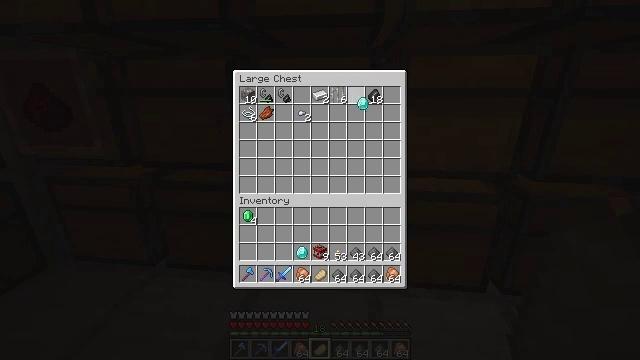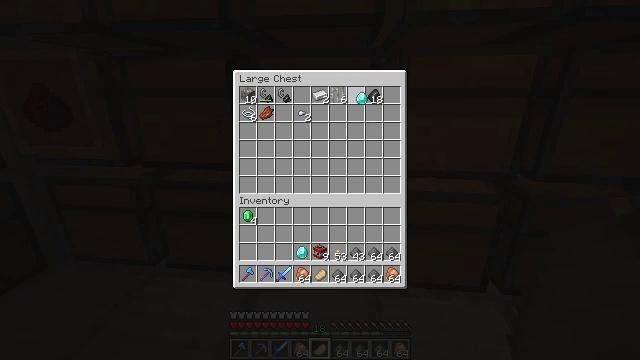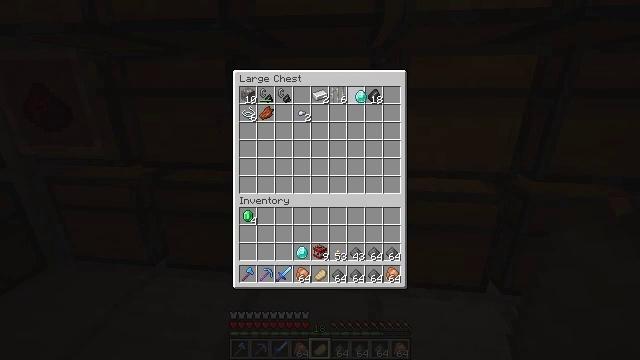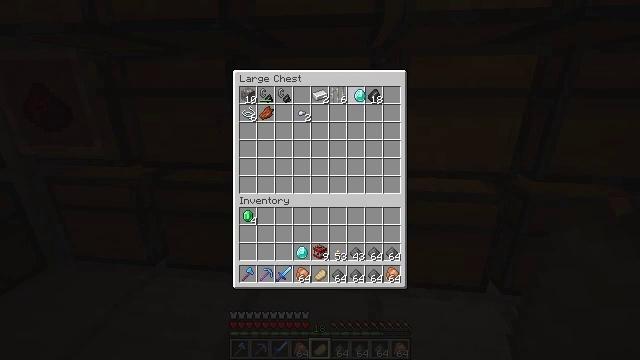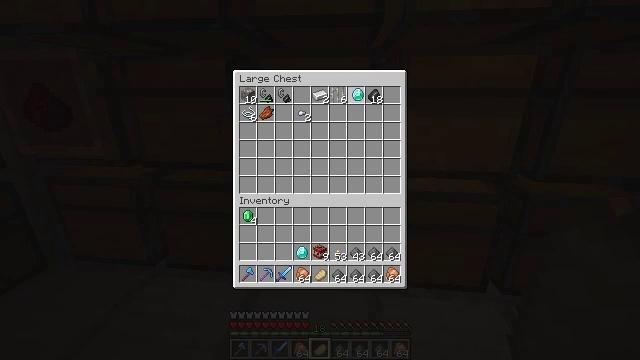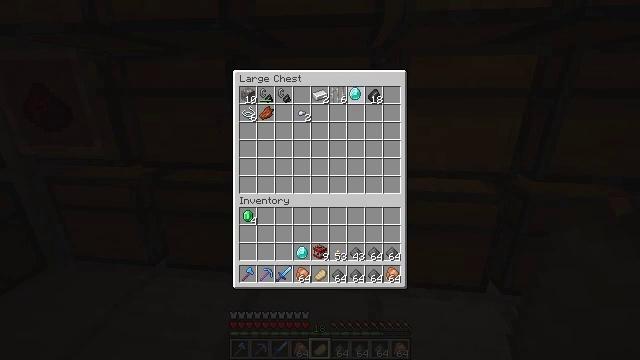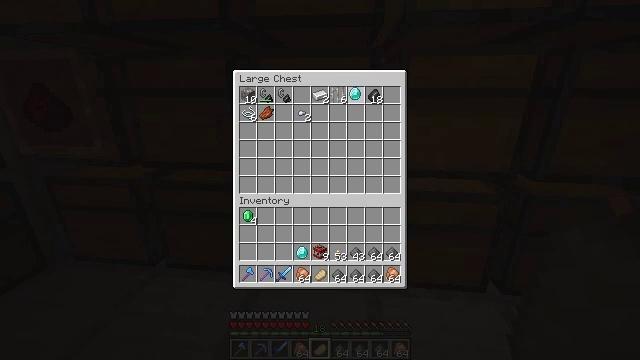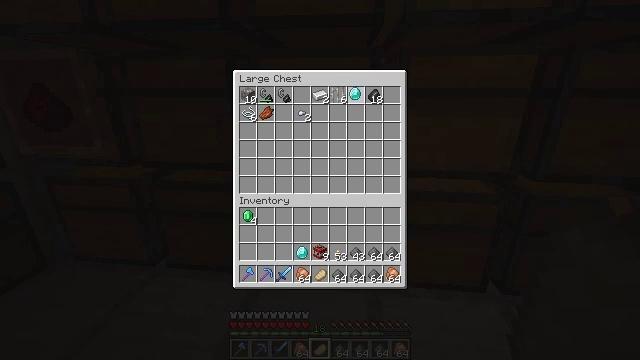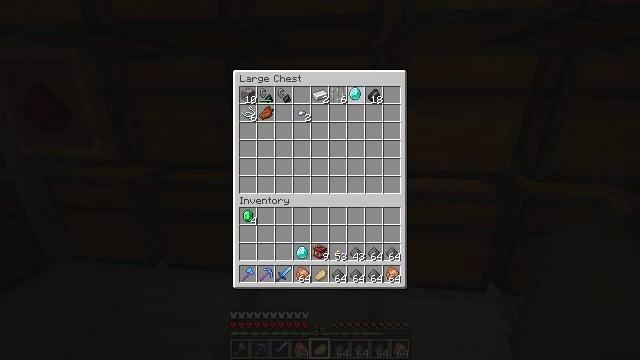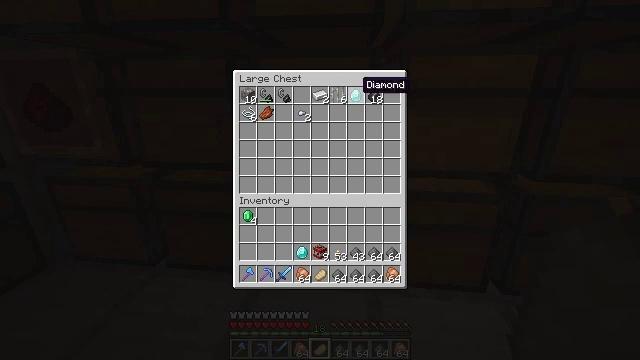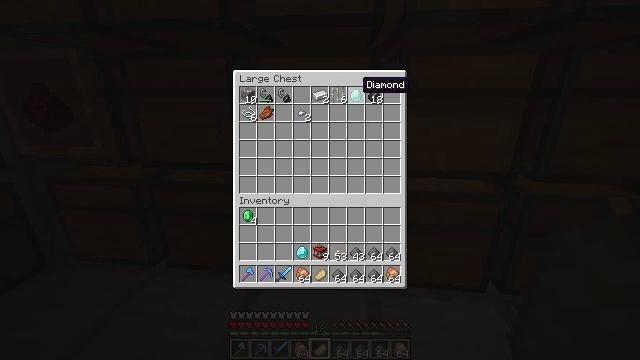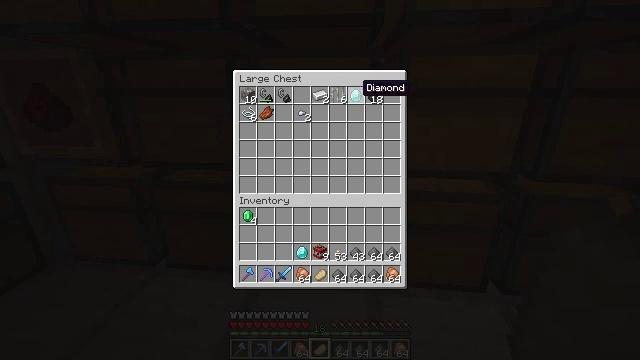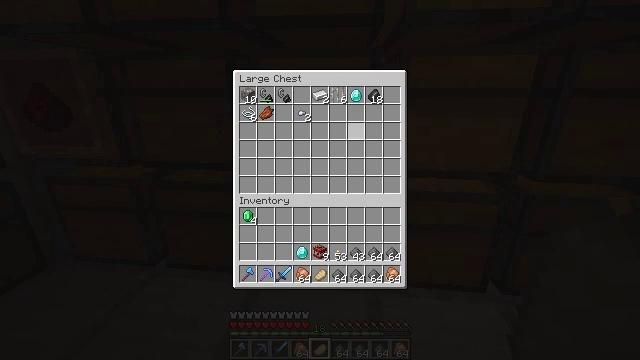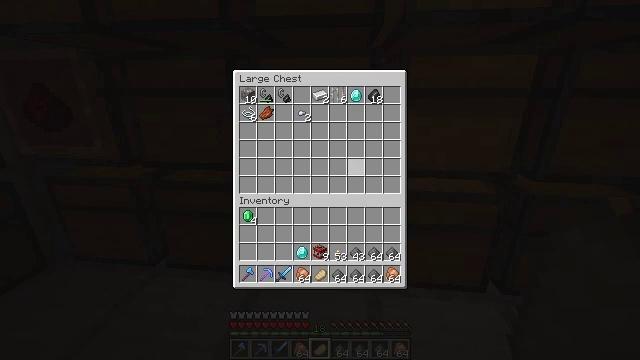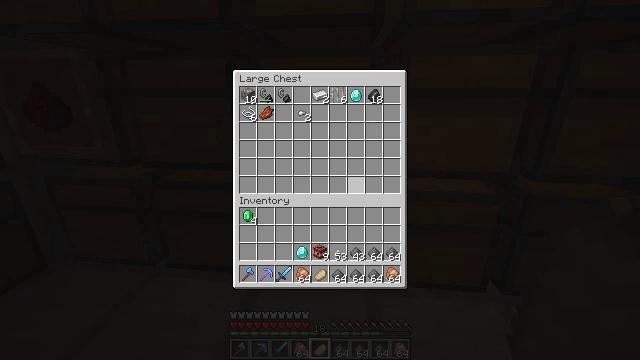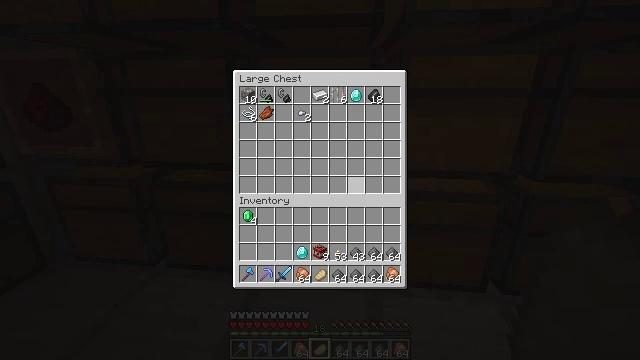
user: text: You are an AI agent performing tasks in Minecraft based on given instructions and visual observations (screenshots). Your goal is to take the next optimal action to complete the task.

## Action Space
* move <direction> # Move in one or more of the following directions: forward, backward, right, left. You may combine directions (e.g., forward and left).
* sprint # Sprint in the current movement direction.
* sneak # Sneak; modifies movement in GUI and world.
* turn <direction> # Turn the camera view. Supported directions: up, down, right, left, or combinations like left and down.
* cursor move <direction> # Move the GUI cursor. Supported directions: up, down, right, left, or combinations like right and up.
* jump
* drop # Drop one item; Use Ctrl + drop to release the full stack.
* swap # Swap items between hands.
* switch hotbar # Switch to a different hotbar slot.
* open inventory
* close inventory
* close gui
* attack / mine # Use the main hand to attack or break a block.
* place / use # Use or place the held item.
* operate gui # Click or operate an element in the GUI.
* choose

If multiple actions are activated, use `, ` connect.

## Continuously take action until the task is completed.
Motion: motion action
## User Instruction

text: Attack the shulker box to pick it up.
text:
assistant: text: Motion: no_op
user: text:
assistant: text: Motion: no_op
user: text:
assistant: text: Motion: no_op
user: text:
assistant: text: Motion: no_op
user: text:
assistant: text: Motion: no_op
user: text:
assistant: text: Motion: no_op
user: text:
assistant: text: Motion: attack / mine
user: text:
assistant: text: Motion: attack / mine
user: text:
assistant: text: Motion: no_op
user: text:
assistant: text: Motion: no_op
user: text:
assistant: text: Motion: no_op
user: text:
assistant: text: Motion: turn down
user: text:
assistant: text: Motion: turn down
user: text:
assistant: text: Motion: turn down
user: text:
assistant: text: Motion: no_op
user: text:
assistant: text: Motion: no_op
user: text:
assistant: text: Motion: no_op
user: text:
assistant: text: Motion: no_op
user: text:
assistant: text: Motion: no_op
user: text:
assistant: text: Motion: no_op
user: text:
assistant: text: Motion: no_op
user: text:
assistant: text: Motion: no_op
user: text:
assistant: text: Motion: no_op
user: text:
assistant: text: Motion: no_op
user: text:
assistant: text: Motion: no_op
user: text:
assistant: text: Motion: no_op
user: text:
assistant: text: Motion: no_op
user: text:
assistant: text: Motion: no_op
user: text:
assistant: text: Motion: turn right
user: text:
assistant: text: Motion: turn right